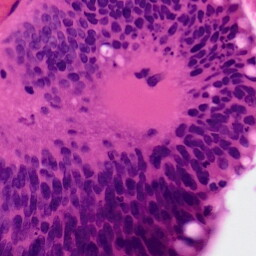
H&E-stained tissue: Colon